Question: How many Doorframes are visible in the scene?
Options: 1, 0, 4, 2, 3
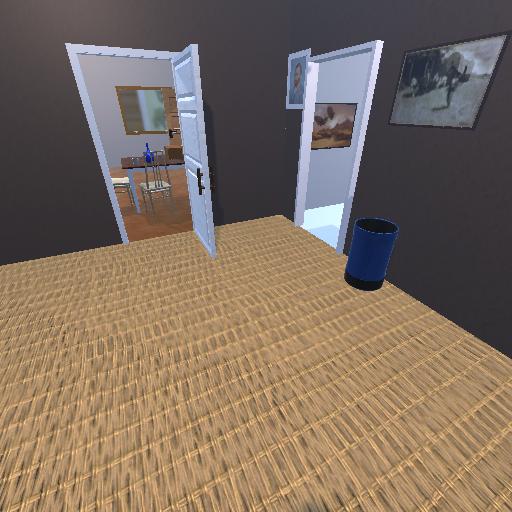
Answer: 1